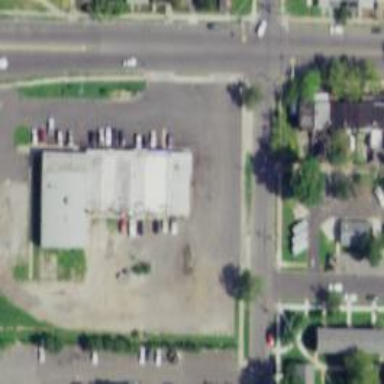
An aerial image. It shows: Convenience shop.